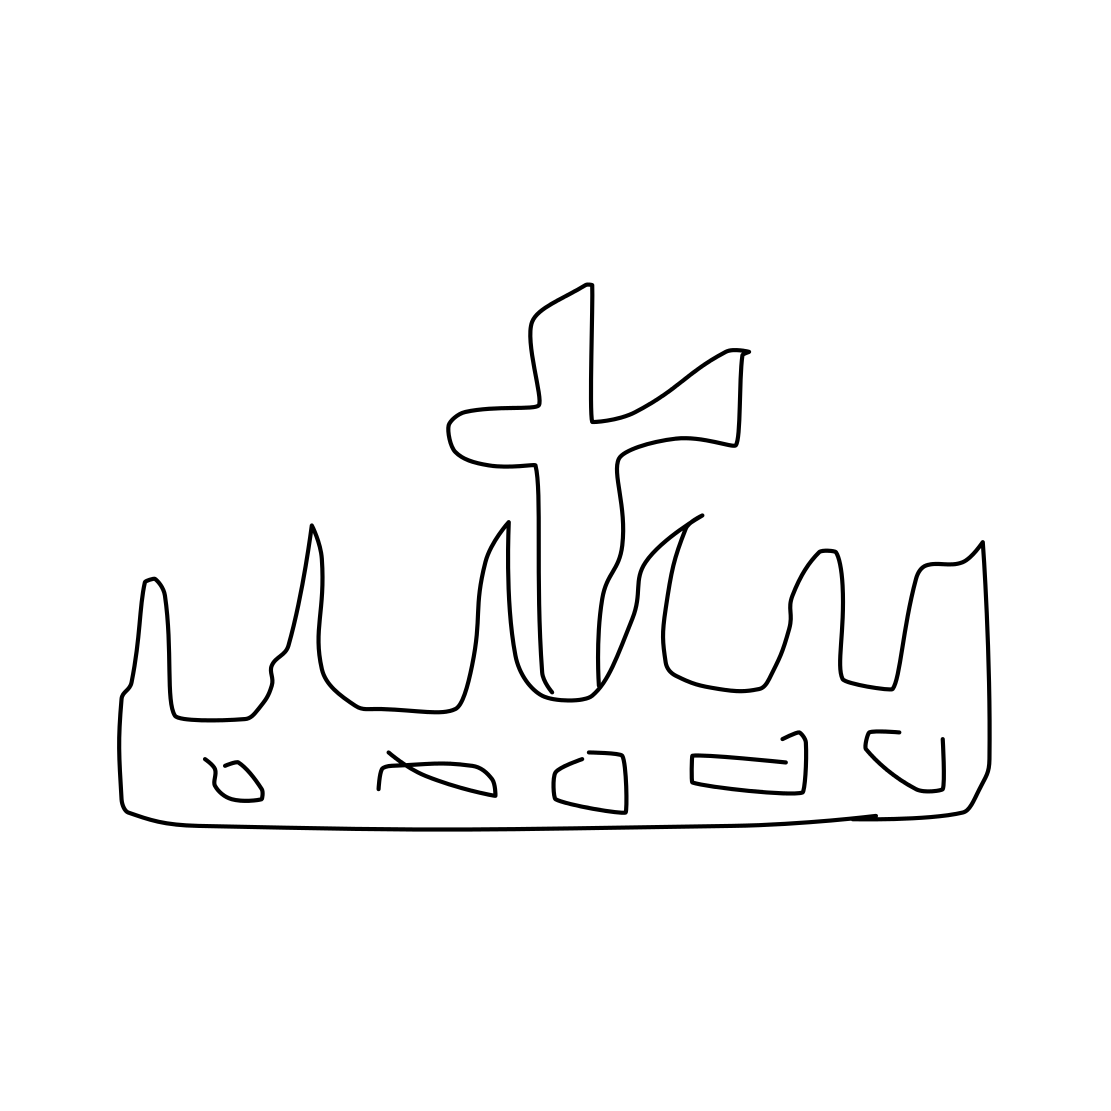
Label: crown